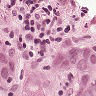
Metastatic tissue present: yes